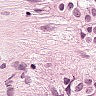
Metastatic tissue present: yes